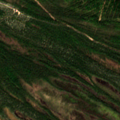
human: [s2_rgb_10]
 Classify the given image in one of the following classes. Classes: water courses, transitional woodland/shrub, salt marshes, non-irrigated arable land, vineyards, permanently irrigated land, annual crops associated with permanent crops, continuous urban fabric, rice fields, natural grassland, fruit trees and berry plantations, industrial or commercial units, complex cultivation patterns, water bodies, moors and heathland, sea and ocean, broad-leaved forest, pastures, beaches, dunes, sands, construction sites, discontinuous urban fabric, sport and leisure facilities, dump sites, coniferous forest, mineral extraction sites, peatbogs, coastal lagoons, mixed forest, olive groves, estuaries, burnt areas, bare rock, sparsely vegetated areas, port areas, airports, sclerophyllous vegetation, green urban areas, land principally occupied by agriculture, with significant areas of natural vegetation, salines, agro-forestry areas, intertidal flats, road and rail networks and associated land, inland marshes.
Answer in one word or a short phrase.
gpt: coniferous forest, mixed forest, peatbogs